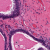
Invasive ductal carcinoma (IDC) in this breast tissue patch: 0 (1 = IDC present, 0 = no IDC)